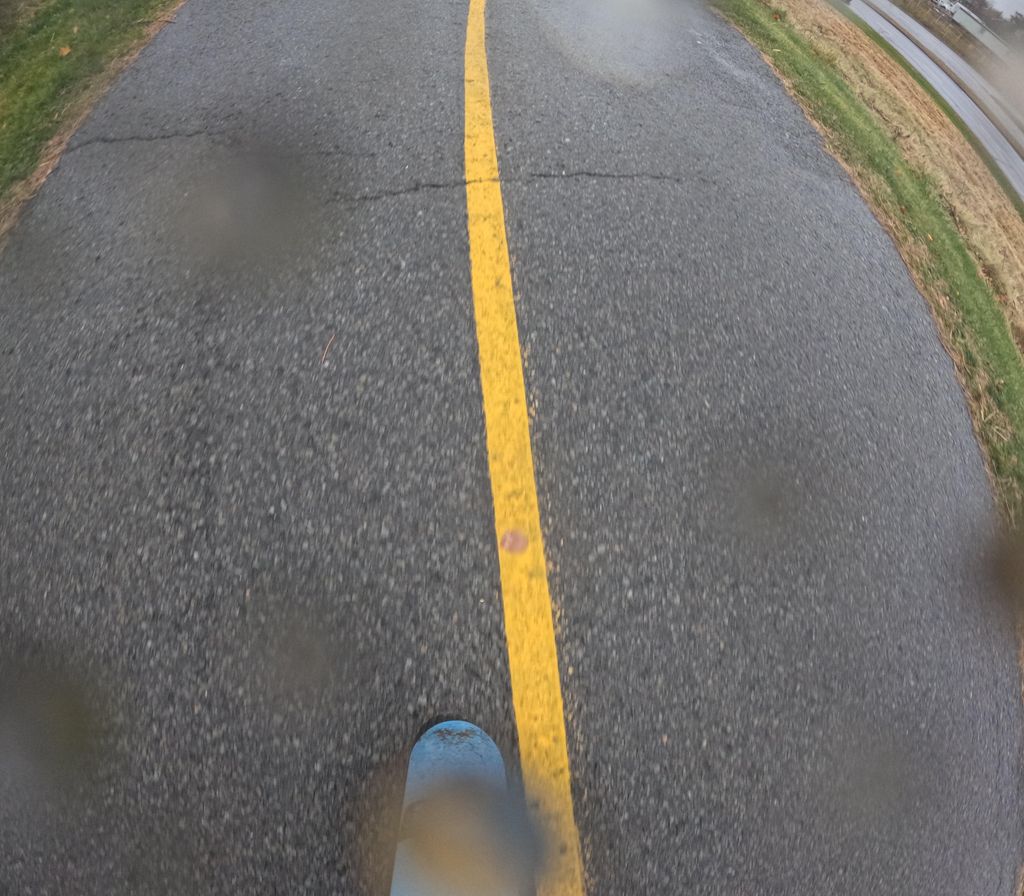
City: ottawa-gatineau